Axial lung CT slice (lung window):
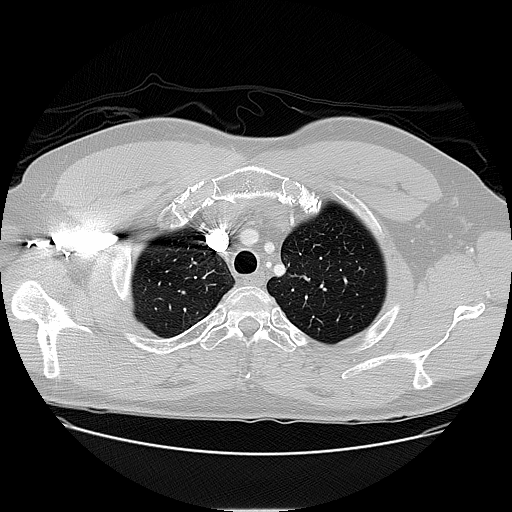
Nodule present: no